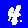
Digit: 4